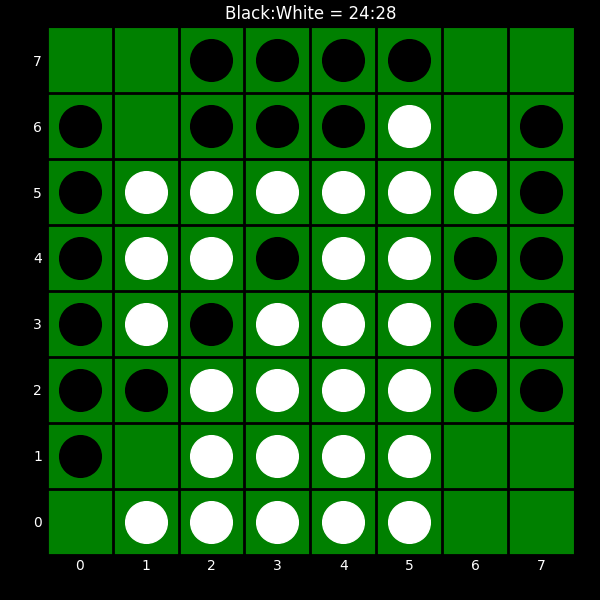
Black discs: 24
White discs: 28